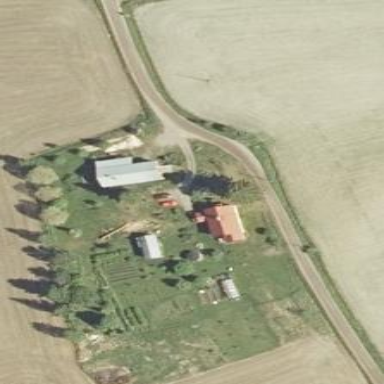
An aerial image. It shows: Farmyard area.